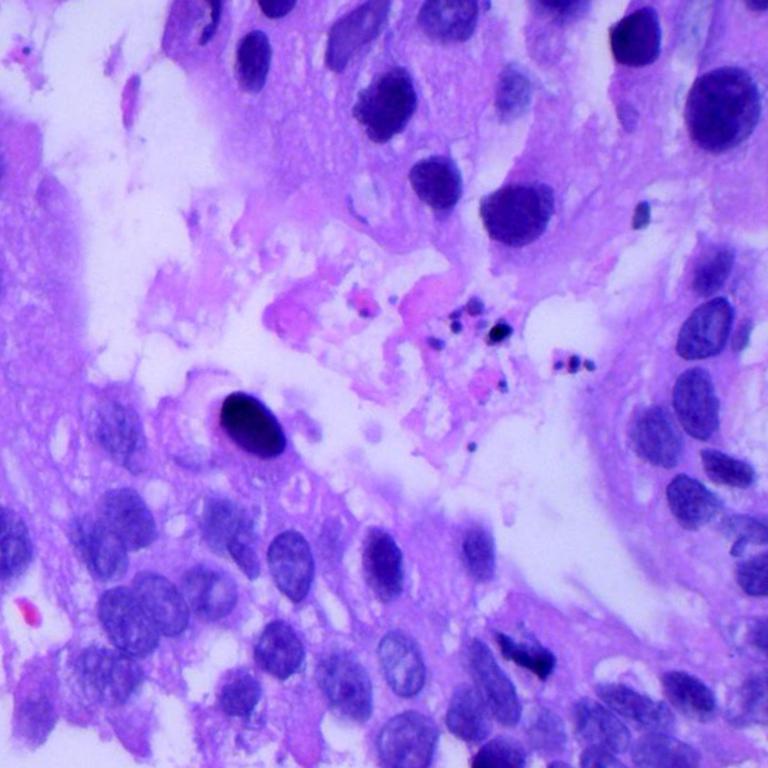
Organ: lung
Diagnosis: adenocarcinomas